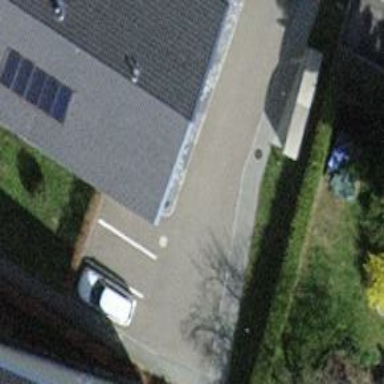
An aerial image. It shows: Service road with surface made of paving stones.